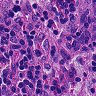
Metastatic tissue present: no